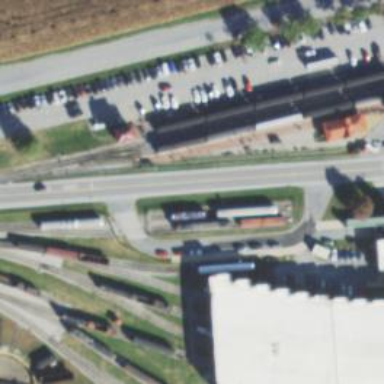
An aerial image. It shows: Railway crossing.